Interaction volume radius: 5 \u00c5
Interaction volume height: 20 \u00c5
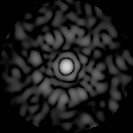
Disorder parameter: 0.8122